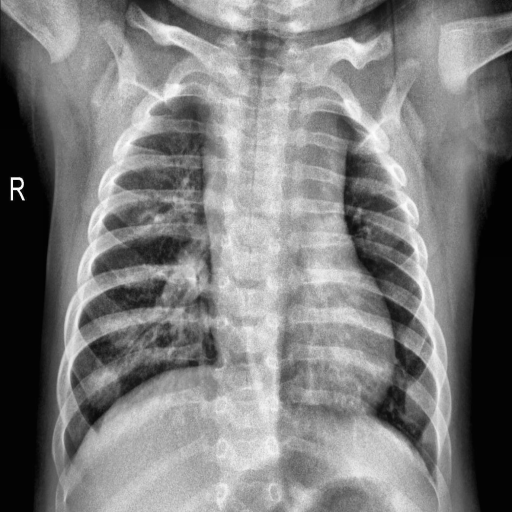
Finding: PNEUMONIA